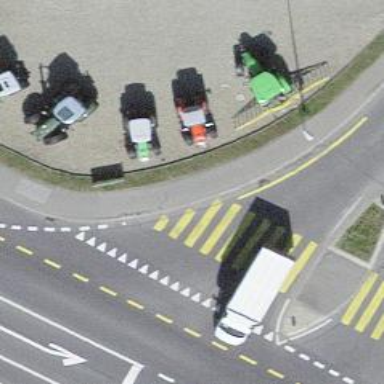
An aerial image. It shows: Asphalt footway.